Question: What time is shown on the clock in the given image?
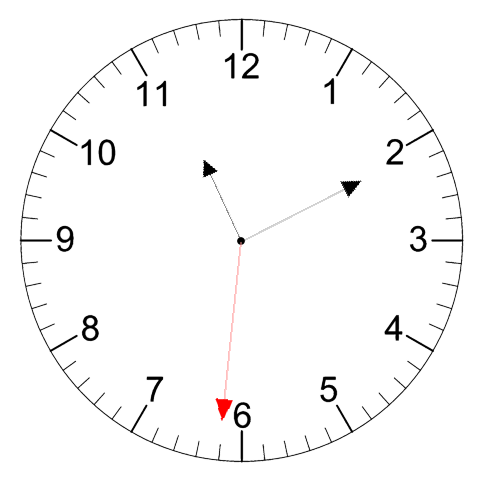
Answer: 11:10:31